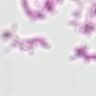
Metastatic tissue present: no